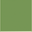
Piece: xx